Field crop: tomato
Growth stage: 1
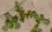
Species: portulaca